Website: apple-inc
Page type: customer-info-address
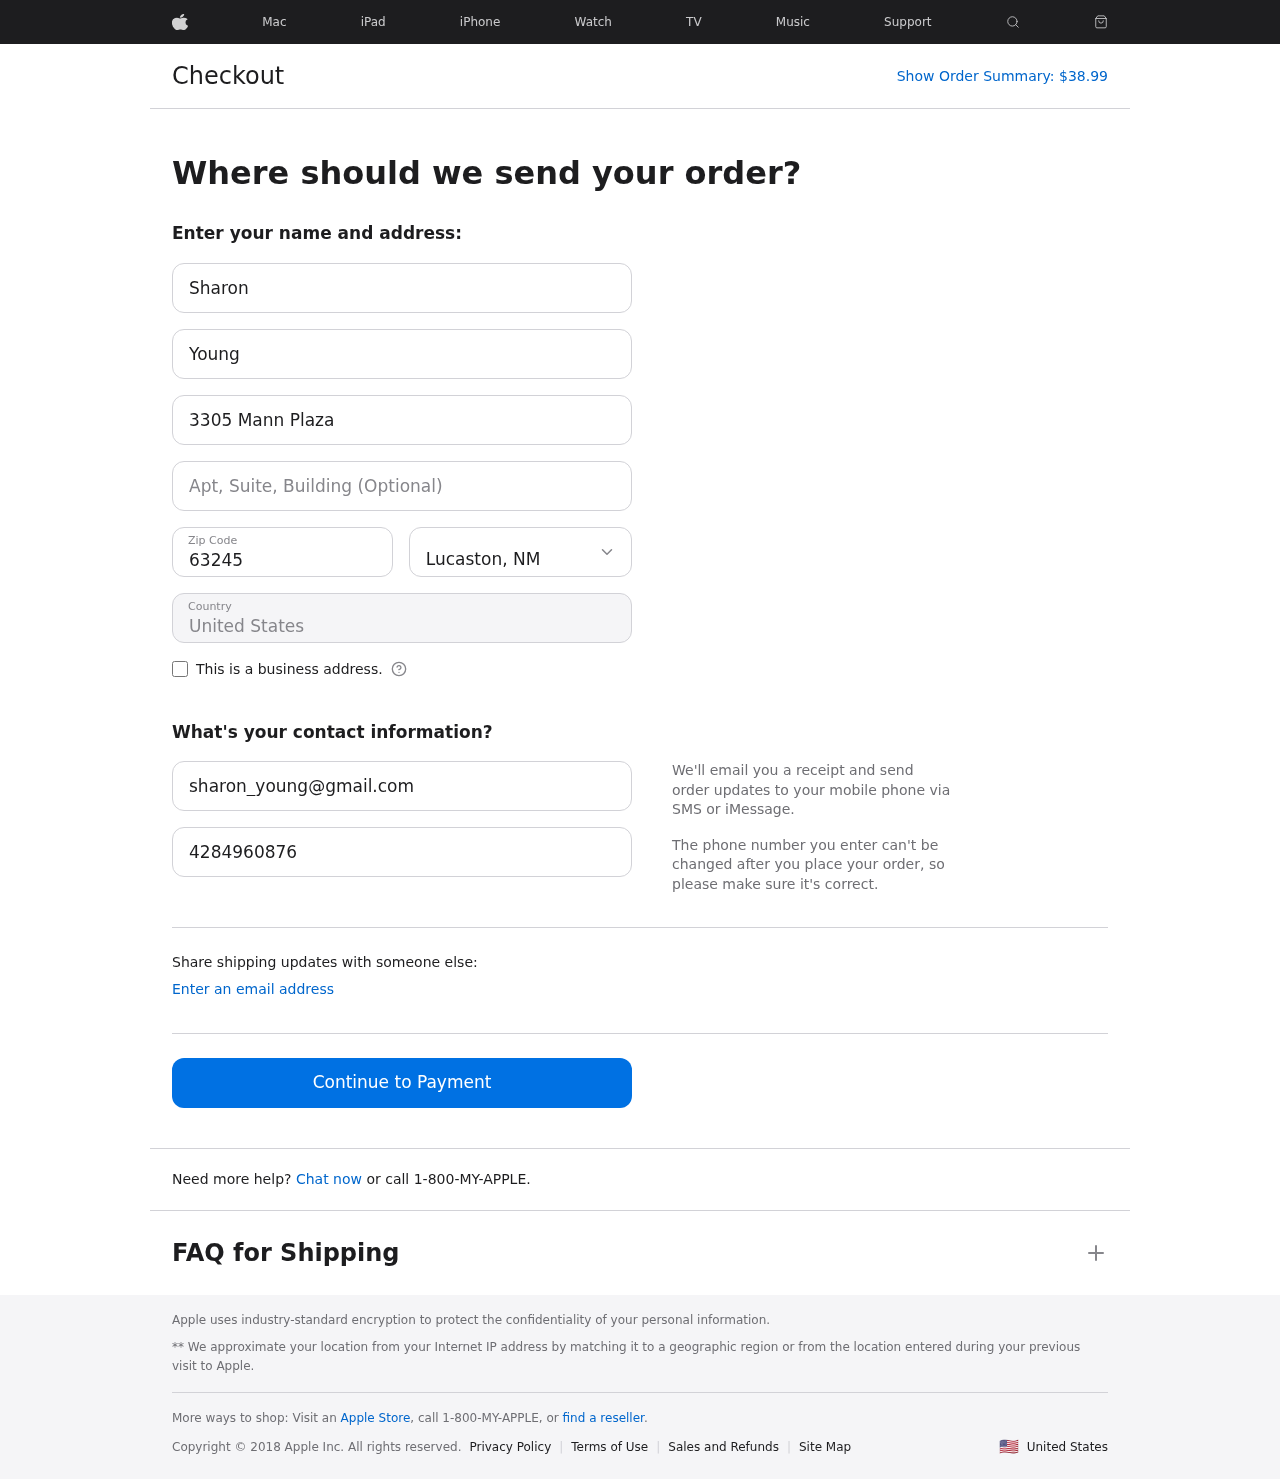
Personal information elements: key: PII_CITY_STATE
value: Lucaston, NM
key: PII_COUNTRY
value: United States
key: PII_EMAIL
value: sharon_young@gmail.com
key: PII_FIRSTNAME
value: Sharon
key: PII_LASTNAME
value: Young
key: PII_PHONE
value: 4284960876
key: PII_POSTCODE
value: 63245
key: PII_STREET
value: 3305 Mann Plaza
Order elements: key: ORDER_TOTAL
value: $38.99